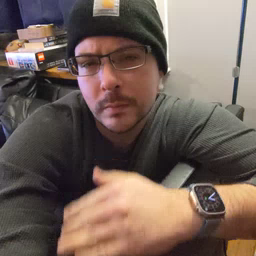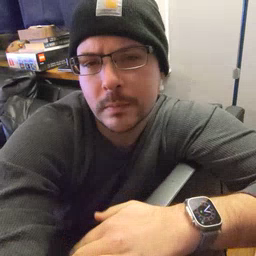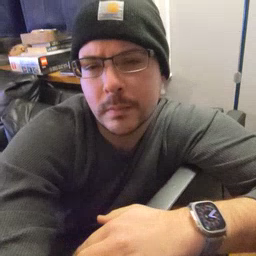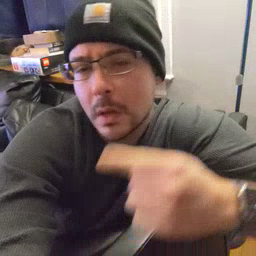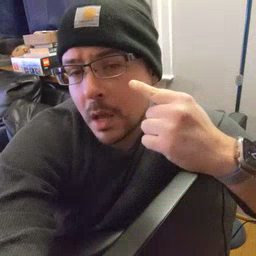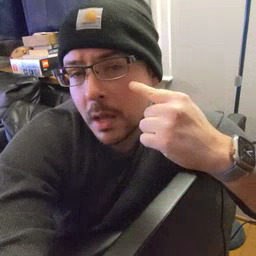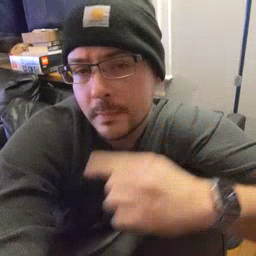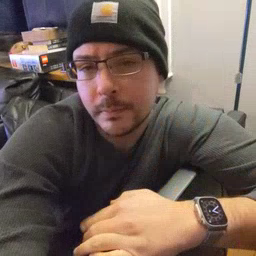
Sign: eye